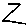
Label: zigzag